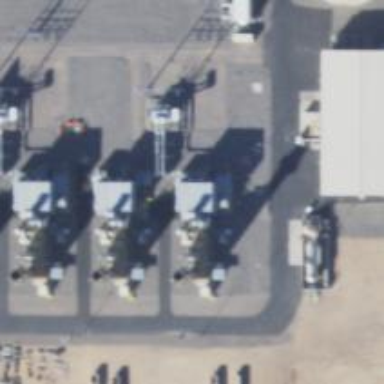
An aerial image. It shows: Gas-powered generator. It is gas turbine type generator.